Question: I want to implement a class or pattern that ensures that I never execute more than one Task at a time for a certain set of operations (HTTP calls). The invocations of the Tasks can come from different threads at random times. I want to make use of the async-await pattern so that the caller can handle exceptions by wrapping the call in a try-catch.
Here's an illustration of the intended flow of execution:

Pseudo code from caller:
'''
try {
Task someTask = GetTask();
await SomeScheduler.ThrottledRun(someTask);
}
catch(Exception ex) {
// Handle exception
}
'''
The 'Task'class here might instead be an 'Action' class depending on the solution.
Note that I when I use the word "Schedule" in this question I'm not necessarily using it with relation to the <URL>.
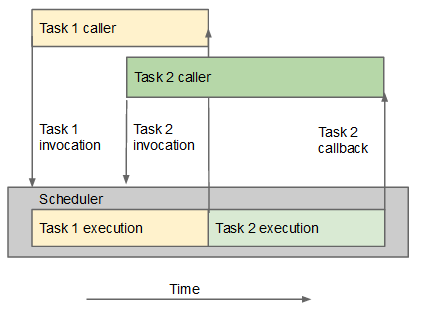
Answer: There is a new <URL>, and you can use its 'ExclusiveScheduler' to restrict execution to one 'Task' at a time.
Consider structuring your problem as a <URL>. It's easy to just pass a 'TaskScheduler' into the block options for the parts of the dataflow you want restricted.
If you don't want to (or can't) use Dataflow, you can do something similar yourself. Remember that in TAP, you always return started tasks, so you don't have the "creation" separated from the "scheduling" like you do in TPL.
You can use 'ConcurrentExclusiveSchedulerPair' to schedule 'Action's (or 'async' lambdas without return values) like this:
'''
public static ConcurrentExclusiveSchedulerPair schedulerPair =
new ConcurrentExclusiveSchedulerPair();
public static TaskFactory exclusiveTaskFactory =
new TaskFactory(schedulerPair.ExclusiveScheduler);
...
public static Task RunExclusively(Action action)
{
return exclusiveTaskFactory.StartNew(action);
}
public static Task RunExclusively(Func<Task> action)
{
return exclusiveTaskFactory.StartNew(action).Unwrap();
}
'''
There are a few things to note about this:
- 'ConcurrentExclusiveSchedulerPair''Task''ConcurrentExclusiveSchedulerPair'- 'async''TaskScheduler''async''async''TaskScheduler''async''TaskScheduler''ConfigureAwait(false)'